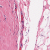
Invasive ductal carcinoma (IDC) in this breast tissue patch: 0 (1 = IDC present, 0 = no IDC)